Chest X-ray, AP view. Patient: 54 years old, sex F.
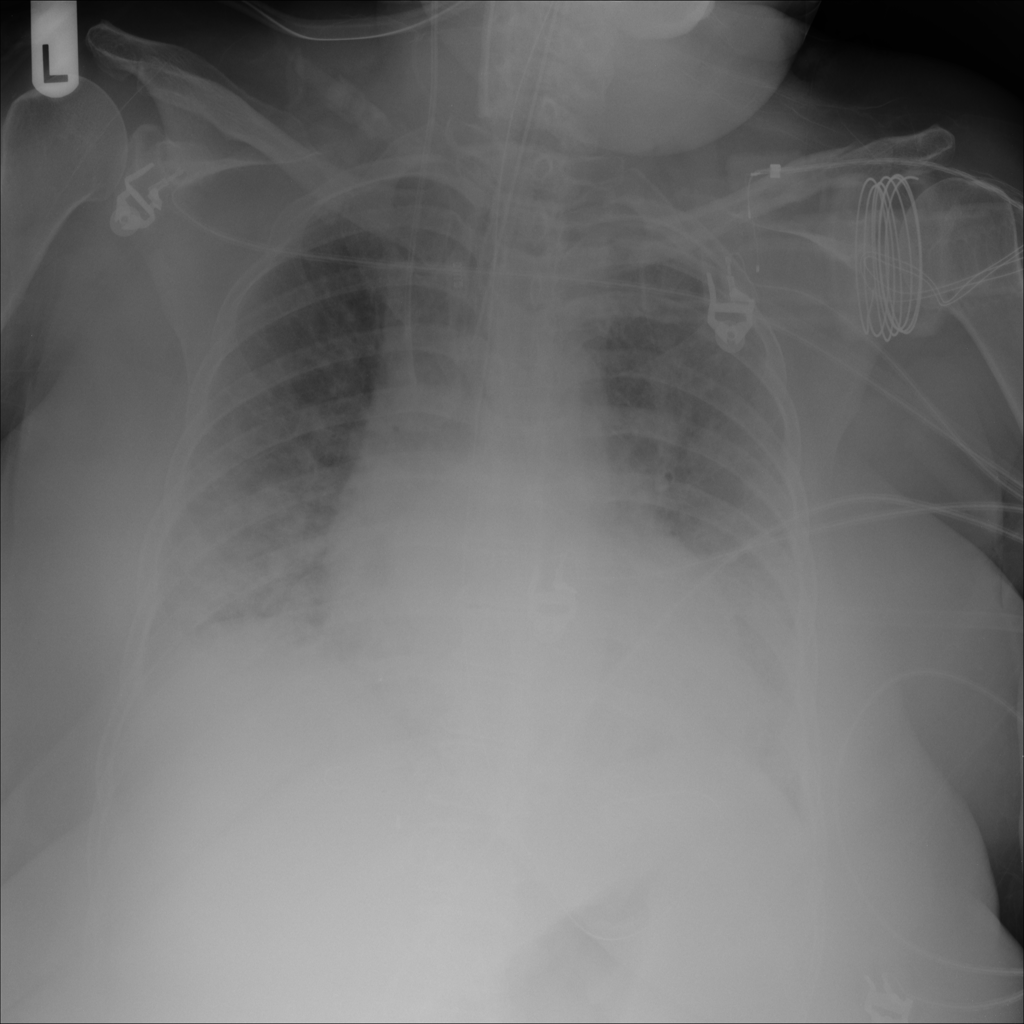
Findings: No Finding